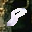
Label: 8